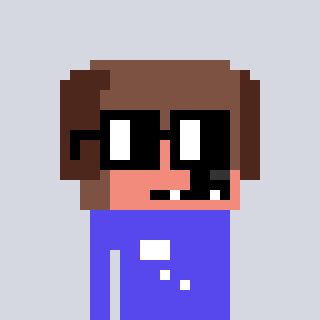
a pixel art character with square black glasses, a dog-shaped head and a computerblue-colored body on a cool background